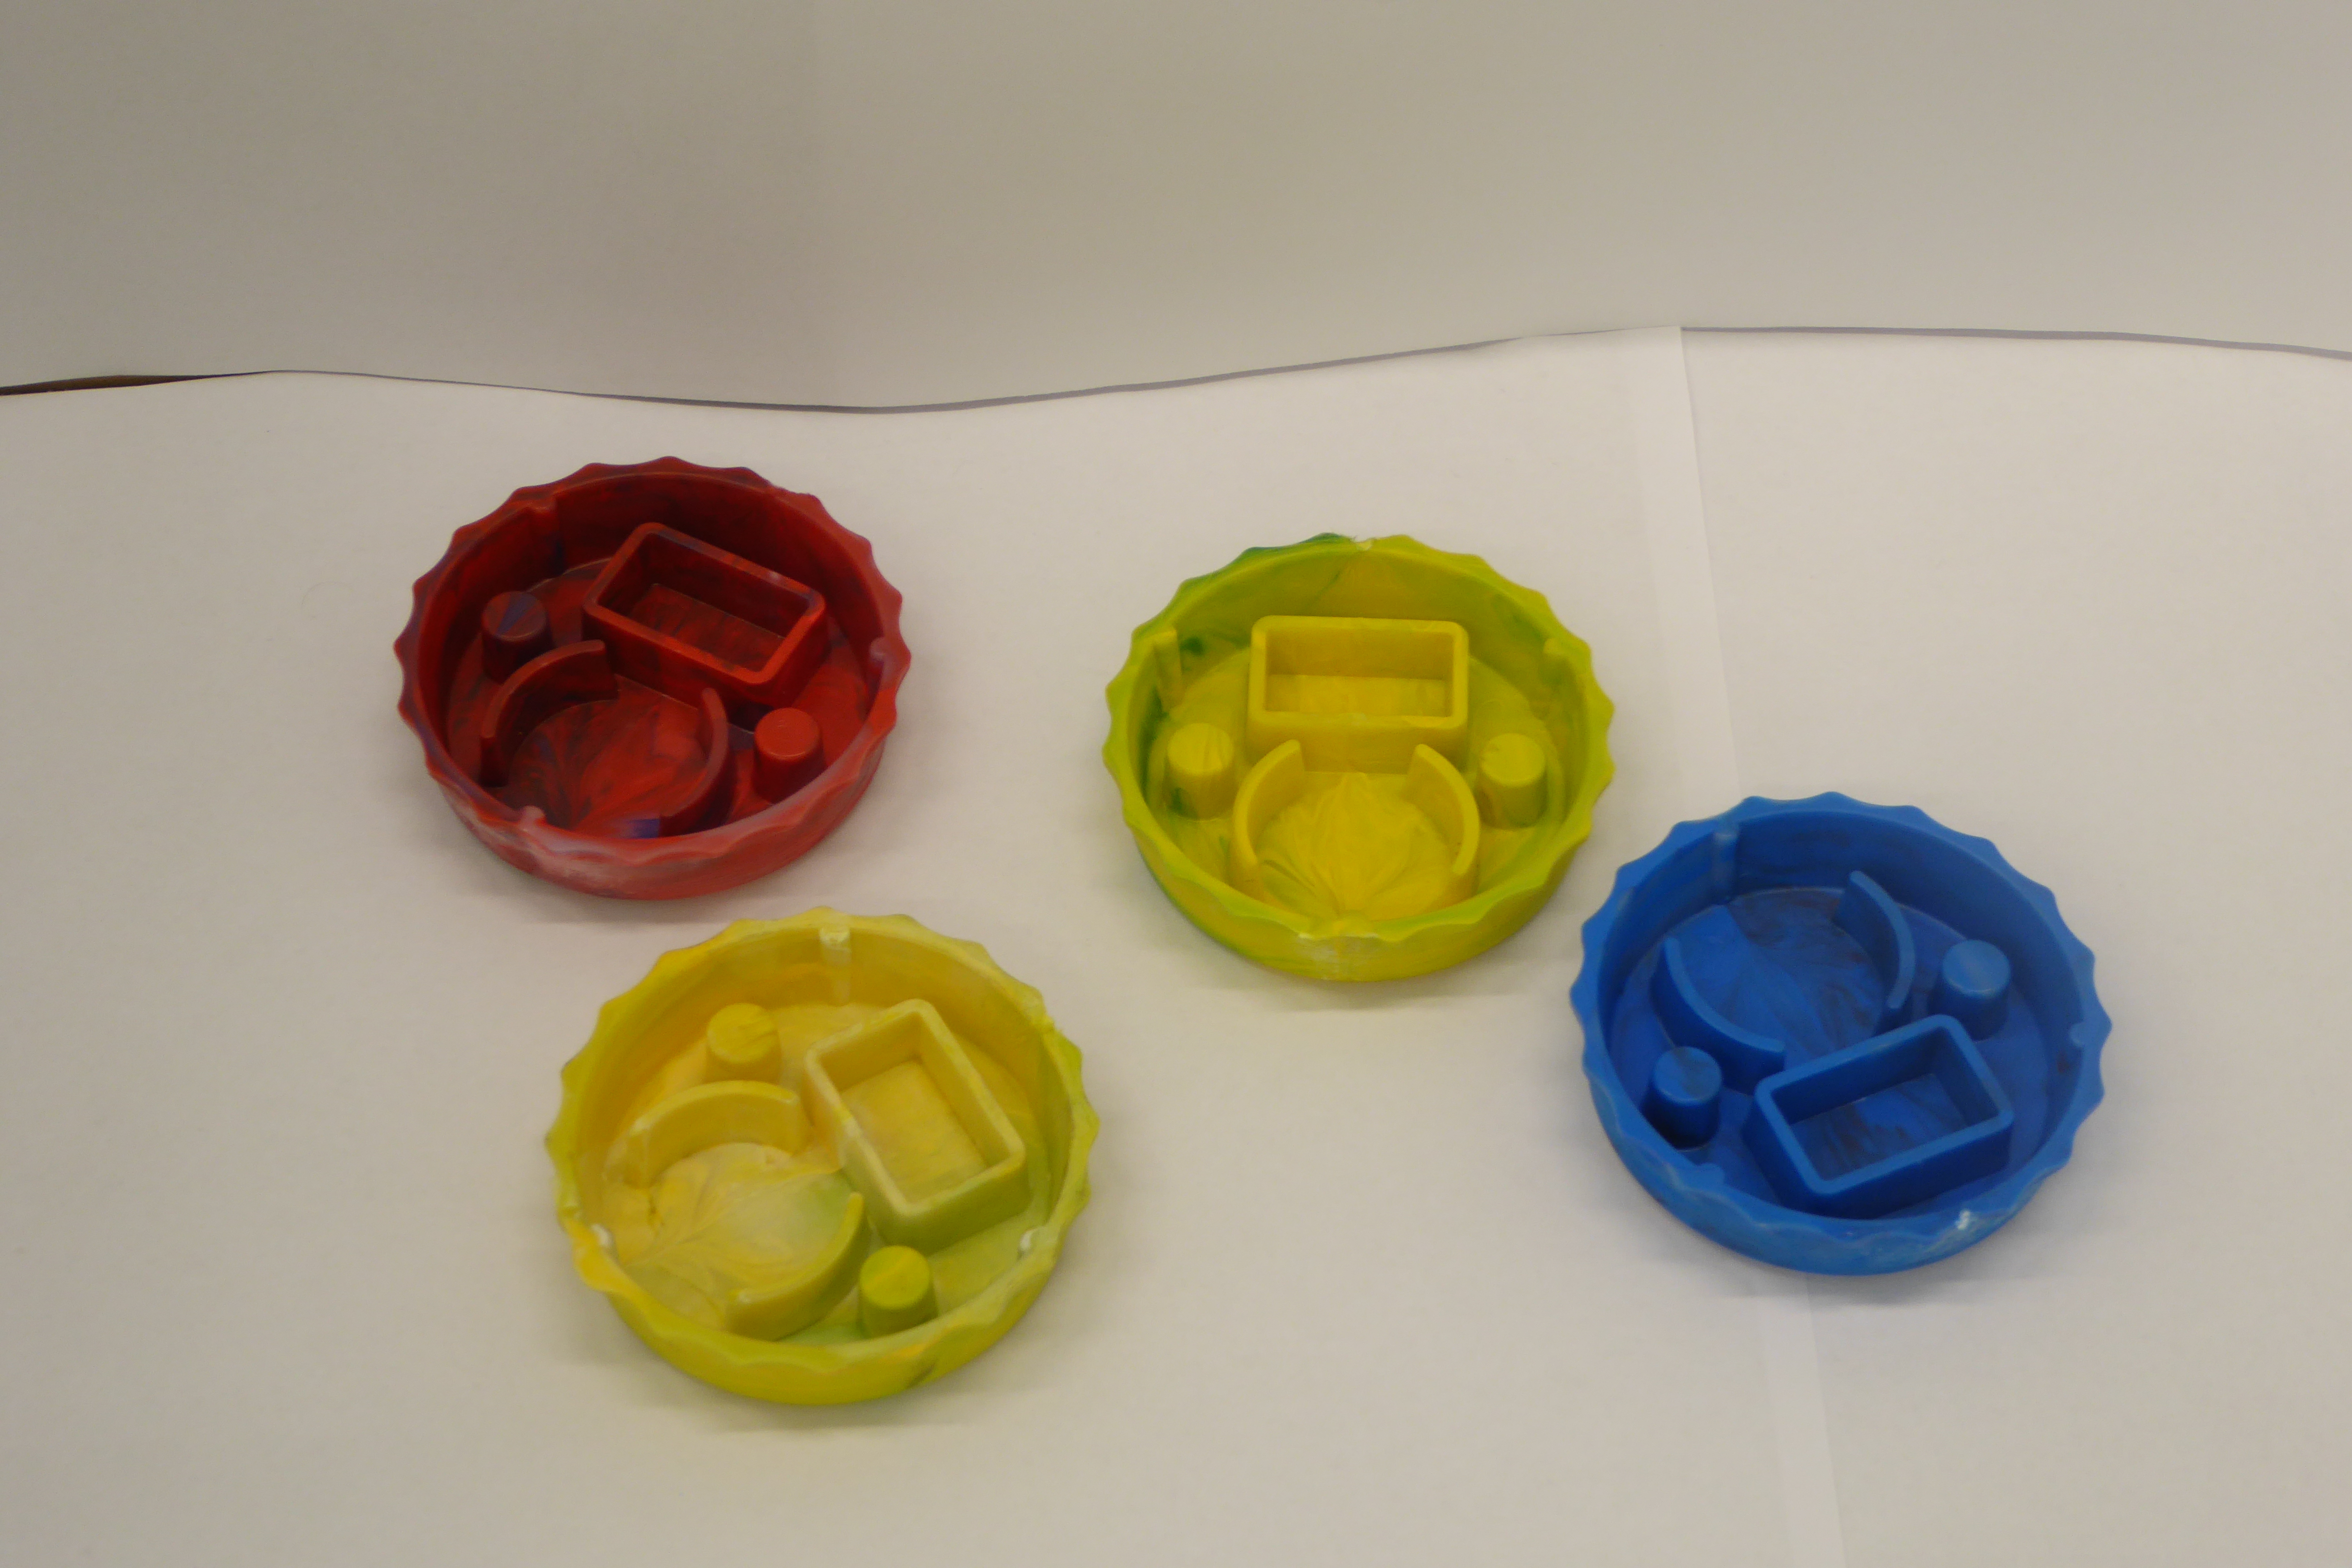
Label: Bottle Opener - Cover